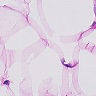
Metastatic tissue present: no